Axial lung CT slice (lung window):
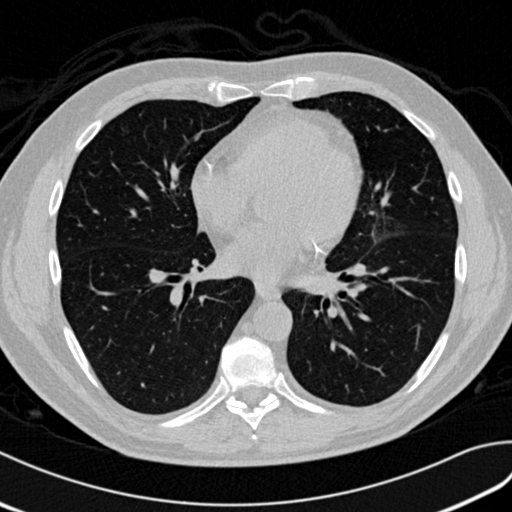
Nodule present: no